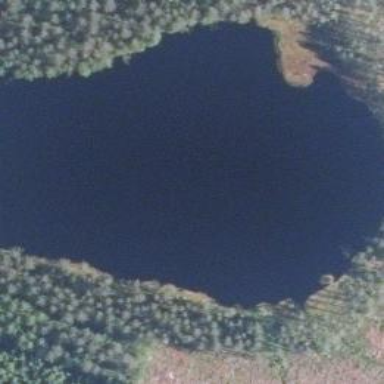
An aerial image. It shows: Lake with natural water.